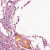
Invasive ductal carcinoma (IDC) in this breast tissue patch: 0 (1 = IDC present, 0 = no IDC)